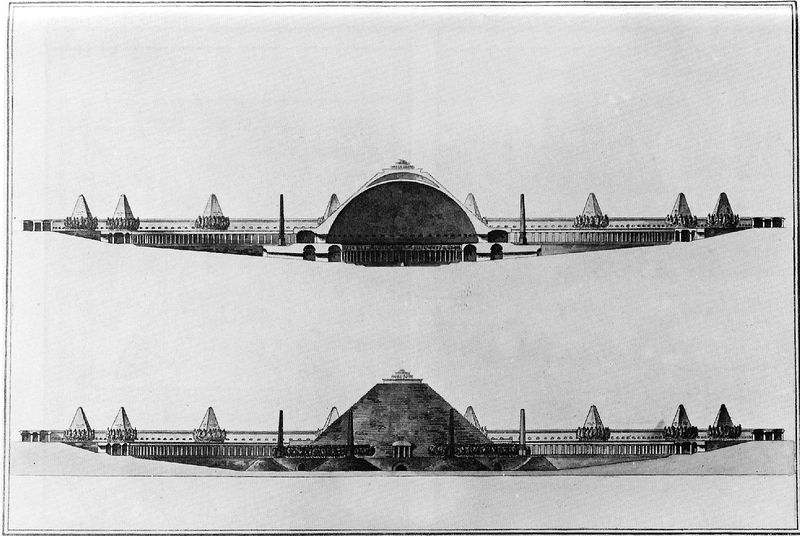
Titel: Kenotaphenentwurf, Schnitt und Aufriß, von Fontaine
Künstler: Pierre-Francois-Léonard Fontaine
Schlagwörter: wasser, sand, pfeiler, skizze, stützen, säulen, zeichnung, gebäude, architektur, rund, turm, zwei, graphik, rundbogen, kuppel, halle, gang, kolonnade, türme, festung, druck, schnitt, schwarzweiss, entwurf, portal, grab, obelisk, plan, tempel, pyramide, querschnitt, bau, grabmal, säulengang, hohl, aufriss, unterirdisch, kenotaph, architekltur